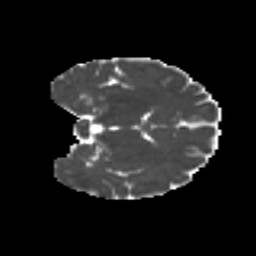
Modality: MD
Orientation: coronal
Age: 30
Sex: female
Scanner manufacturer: ge
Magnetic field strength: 3 T
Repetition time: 7.8 s
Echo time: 0.0606 s